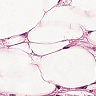
Metastatic tissue present: yes